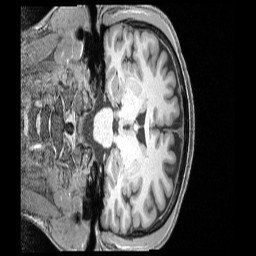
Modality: T1w
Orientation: coronal
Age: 53
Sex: male
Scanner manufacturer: siemens
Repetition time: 2.4 s
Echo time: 0.00231 s